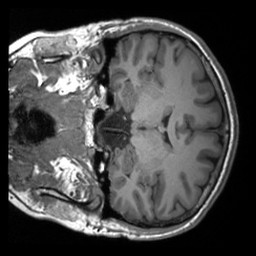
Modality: T1w
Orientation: coronal
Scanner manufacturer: siemens
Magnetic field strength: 3 T
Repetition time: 2 s
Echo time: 0.0023 s